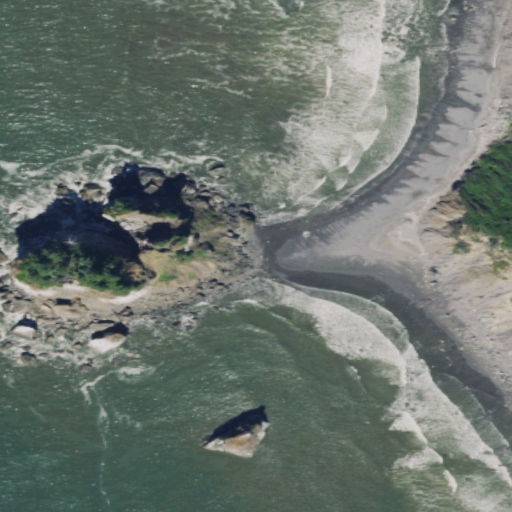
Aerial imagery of cape in Washington named Little Hogsback containing open water, barren land, and evergreen forest